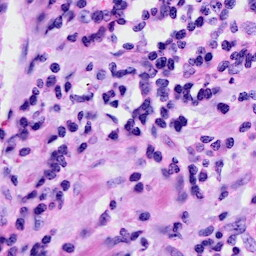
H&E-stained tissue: Cervix